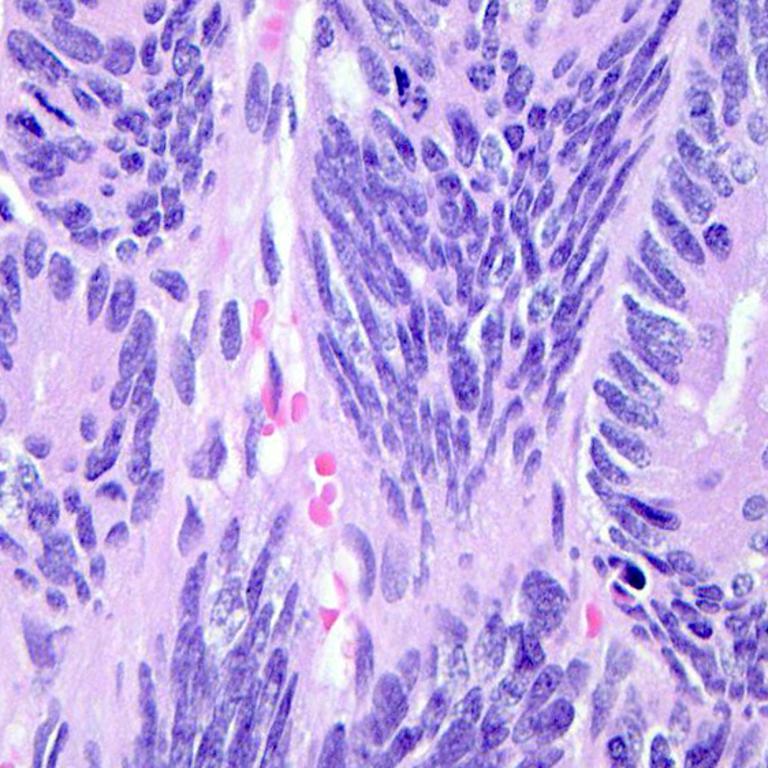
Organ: colon
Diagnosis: adenocarcinomas